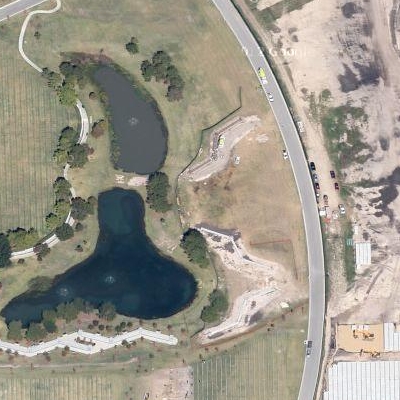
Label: RiverLake